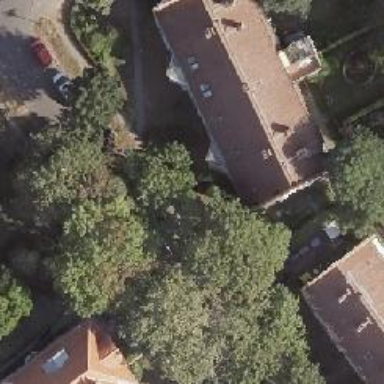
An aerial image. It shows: Apartment building with gabled roof made of roof tiles.